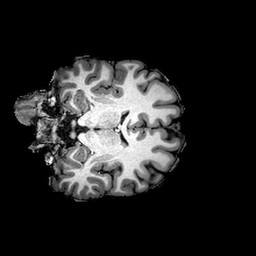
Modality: T1w
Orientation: coronal